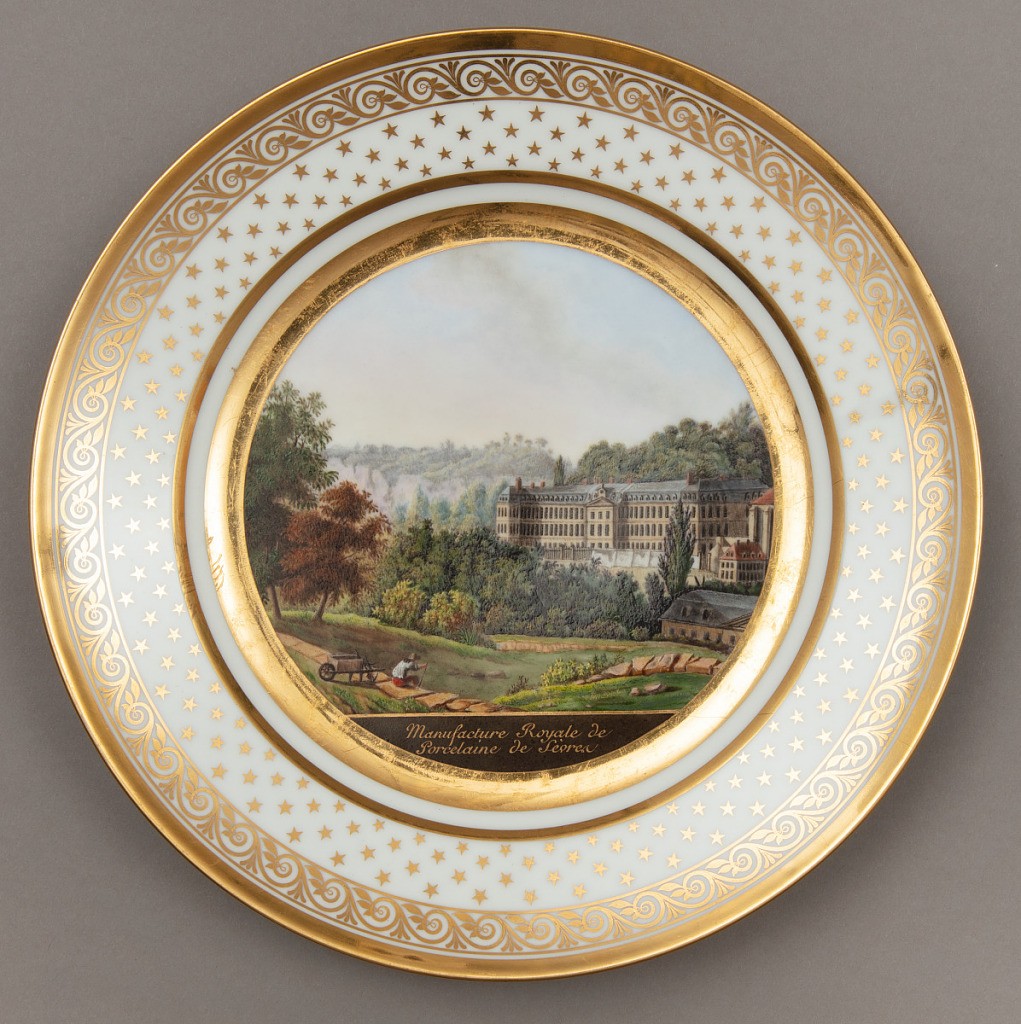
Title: Plate Depicting the Sèvres Porcelain Manufactory
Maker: Sèvres Porcelain Manufactory, French, established 1756
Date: ca. 1822
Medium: hard paste porcelain, vitreous enamel, gold
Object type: plate
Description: Flat marli.  Concentric bands, in gold: plain, advancing wave motif, and scattered stars; enclosing view of the Sèvres porcelain factory in colors after an 1817 drawing by Achille Etna Michallon.